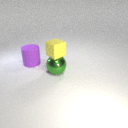
large green metal sphere below small yellow rubber cube